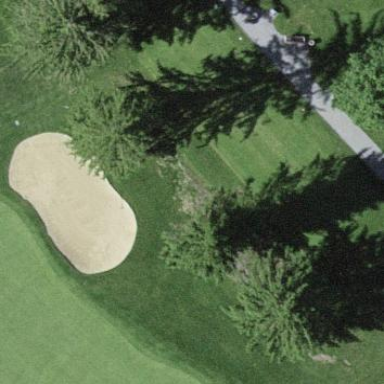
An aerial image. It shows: Golf bunker filled with natural sand.